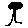
Label: tree